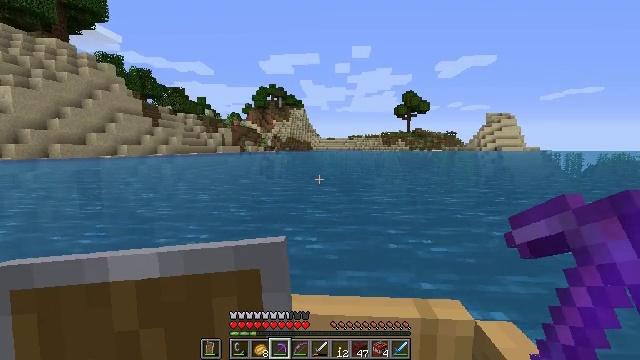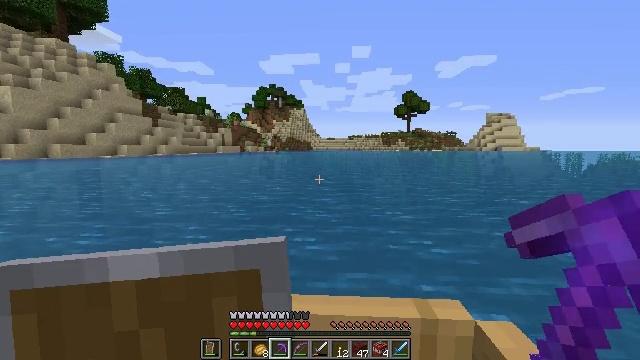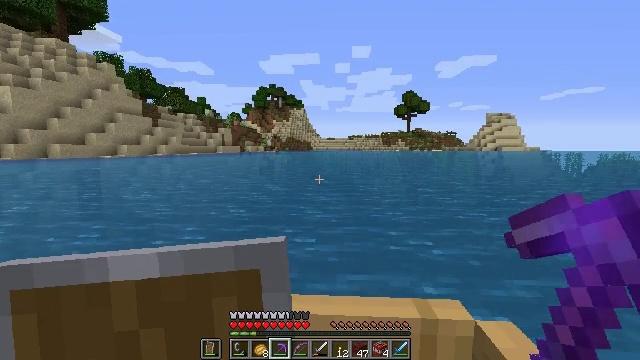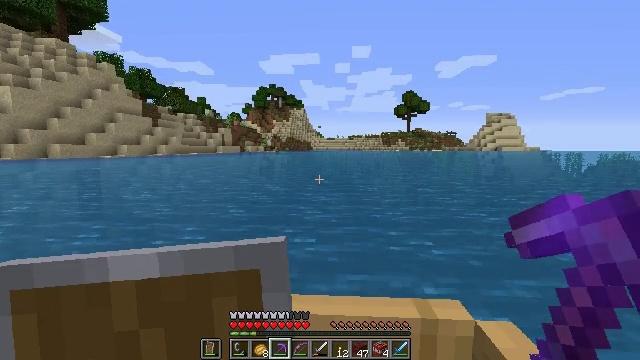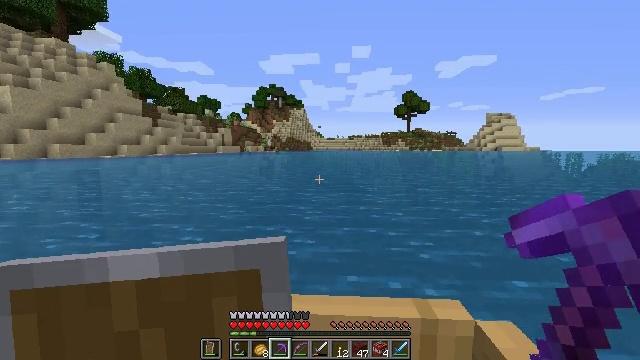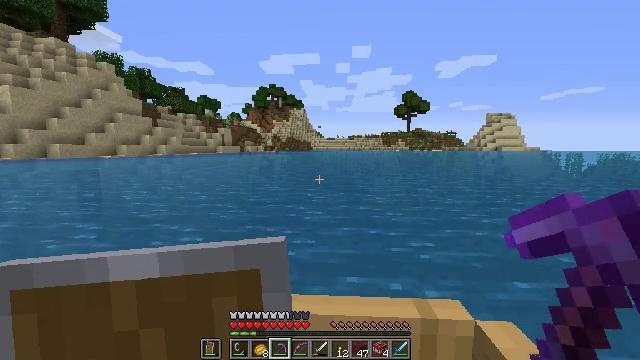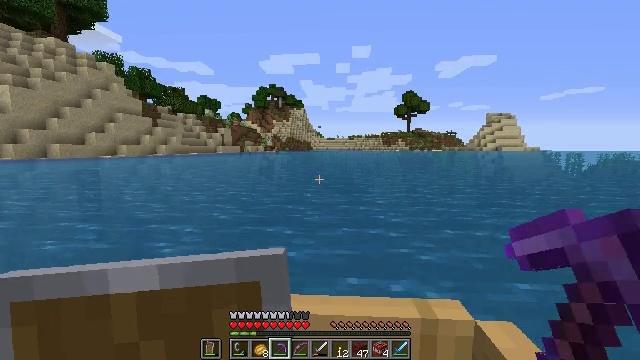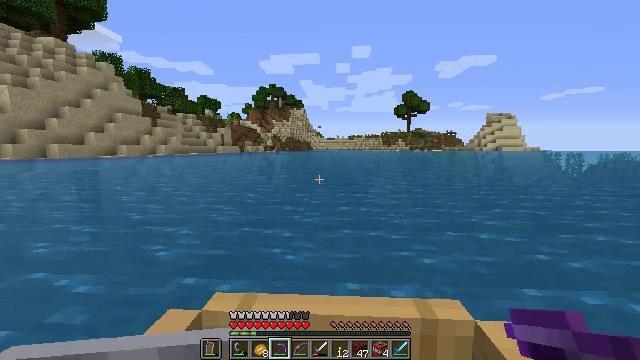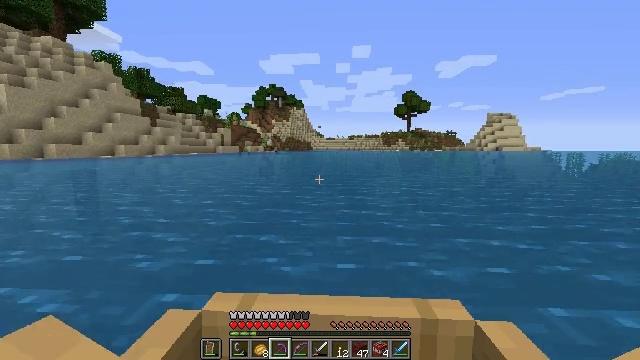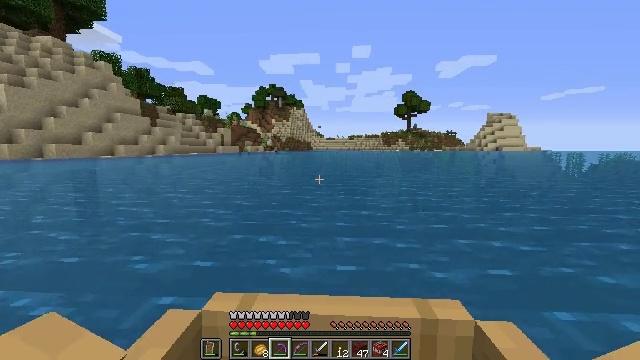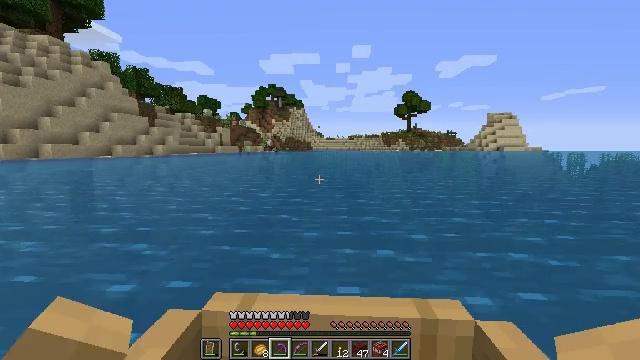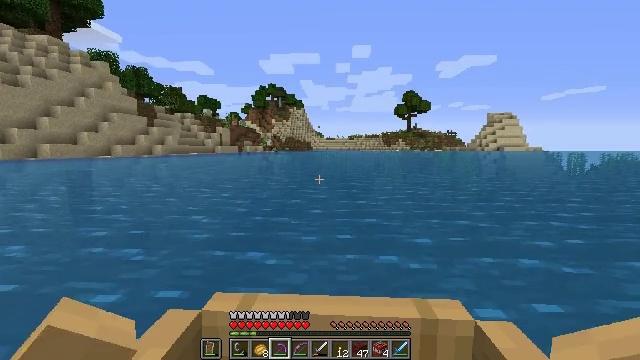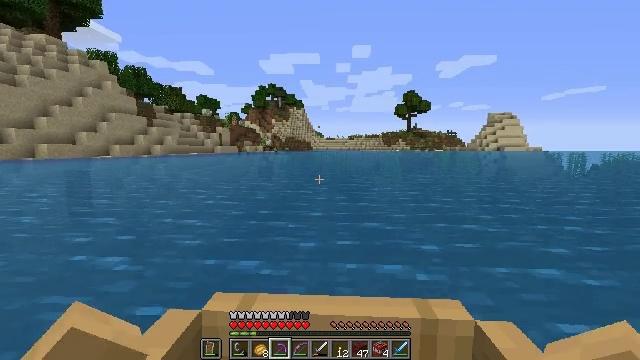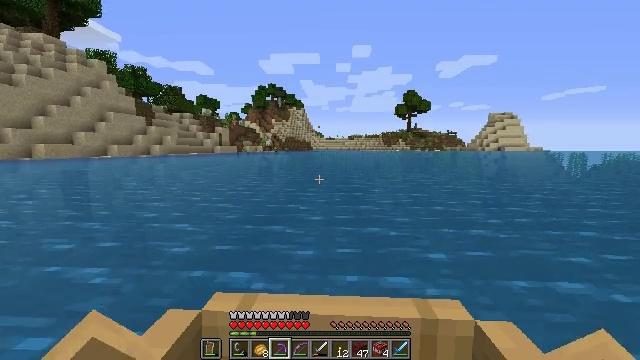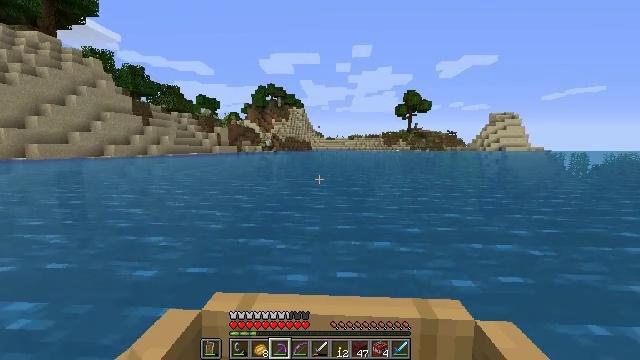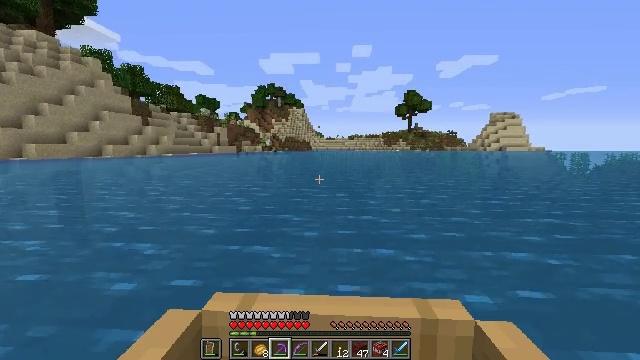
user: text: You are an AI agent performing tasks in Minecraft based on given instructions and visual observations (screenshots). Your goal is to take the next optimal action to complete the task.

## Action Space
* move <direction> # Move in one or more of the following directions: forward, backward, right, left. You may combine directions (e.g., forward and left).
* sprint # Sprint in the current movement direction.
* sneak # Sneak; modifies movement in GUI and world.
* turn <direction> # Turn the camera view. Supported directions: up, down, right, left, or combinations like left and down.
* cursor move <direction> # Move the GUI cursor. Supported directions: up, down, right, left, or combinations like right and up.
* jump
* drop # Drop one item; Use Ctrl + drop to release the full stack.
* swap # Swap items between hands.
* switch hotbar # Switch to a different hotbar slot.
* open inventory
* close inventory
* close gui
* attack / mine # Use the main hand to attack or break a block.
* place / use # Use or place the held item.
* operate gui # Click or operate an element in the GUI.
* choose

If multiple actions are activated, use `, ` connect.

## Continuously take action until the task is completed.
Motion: motion action
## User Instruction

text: Gain netherite scrap by cooking ancient debris in the furnace.
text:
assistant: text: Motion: move forward
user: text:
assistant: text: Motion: no_op
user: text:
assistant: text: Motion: no_op
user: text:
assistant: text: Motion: no_op
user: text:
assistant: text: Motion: move forward
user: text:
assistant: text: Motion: move forward
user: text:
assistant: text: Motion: move forward
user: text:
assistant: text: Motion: move forward
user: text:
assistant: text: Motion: move forward
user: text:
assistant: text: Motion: move forward
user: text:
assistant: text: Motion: move forward
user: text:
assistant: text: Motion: move forward
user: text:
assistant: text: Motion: move forward
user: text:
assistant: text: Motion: move forward
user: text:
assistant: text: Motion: move forward
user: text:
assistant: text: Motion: move forward
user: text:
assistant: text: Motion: move forward
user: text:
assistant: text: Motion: move forward
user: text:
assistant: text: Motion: move forward
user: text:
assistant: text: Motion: move forward
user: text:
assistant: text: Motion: move forward
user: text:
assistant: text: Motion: move forward
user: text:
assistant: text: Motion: move forward
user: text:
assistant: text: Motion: move forward
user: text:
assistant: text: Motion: move forward
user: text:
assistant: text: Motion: move forward
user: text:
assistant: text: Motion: move forward
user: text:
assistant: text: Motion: move forward
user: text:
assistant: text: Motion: move forward
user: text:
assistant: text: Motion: move forward